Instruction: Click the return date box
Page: home
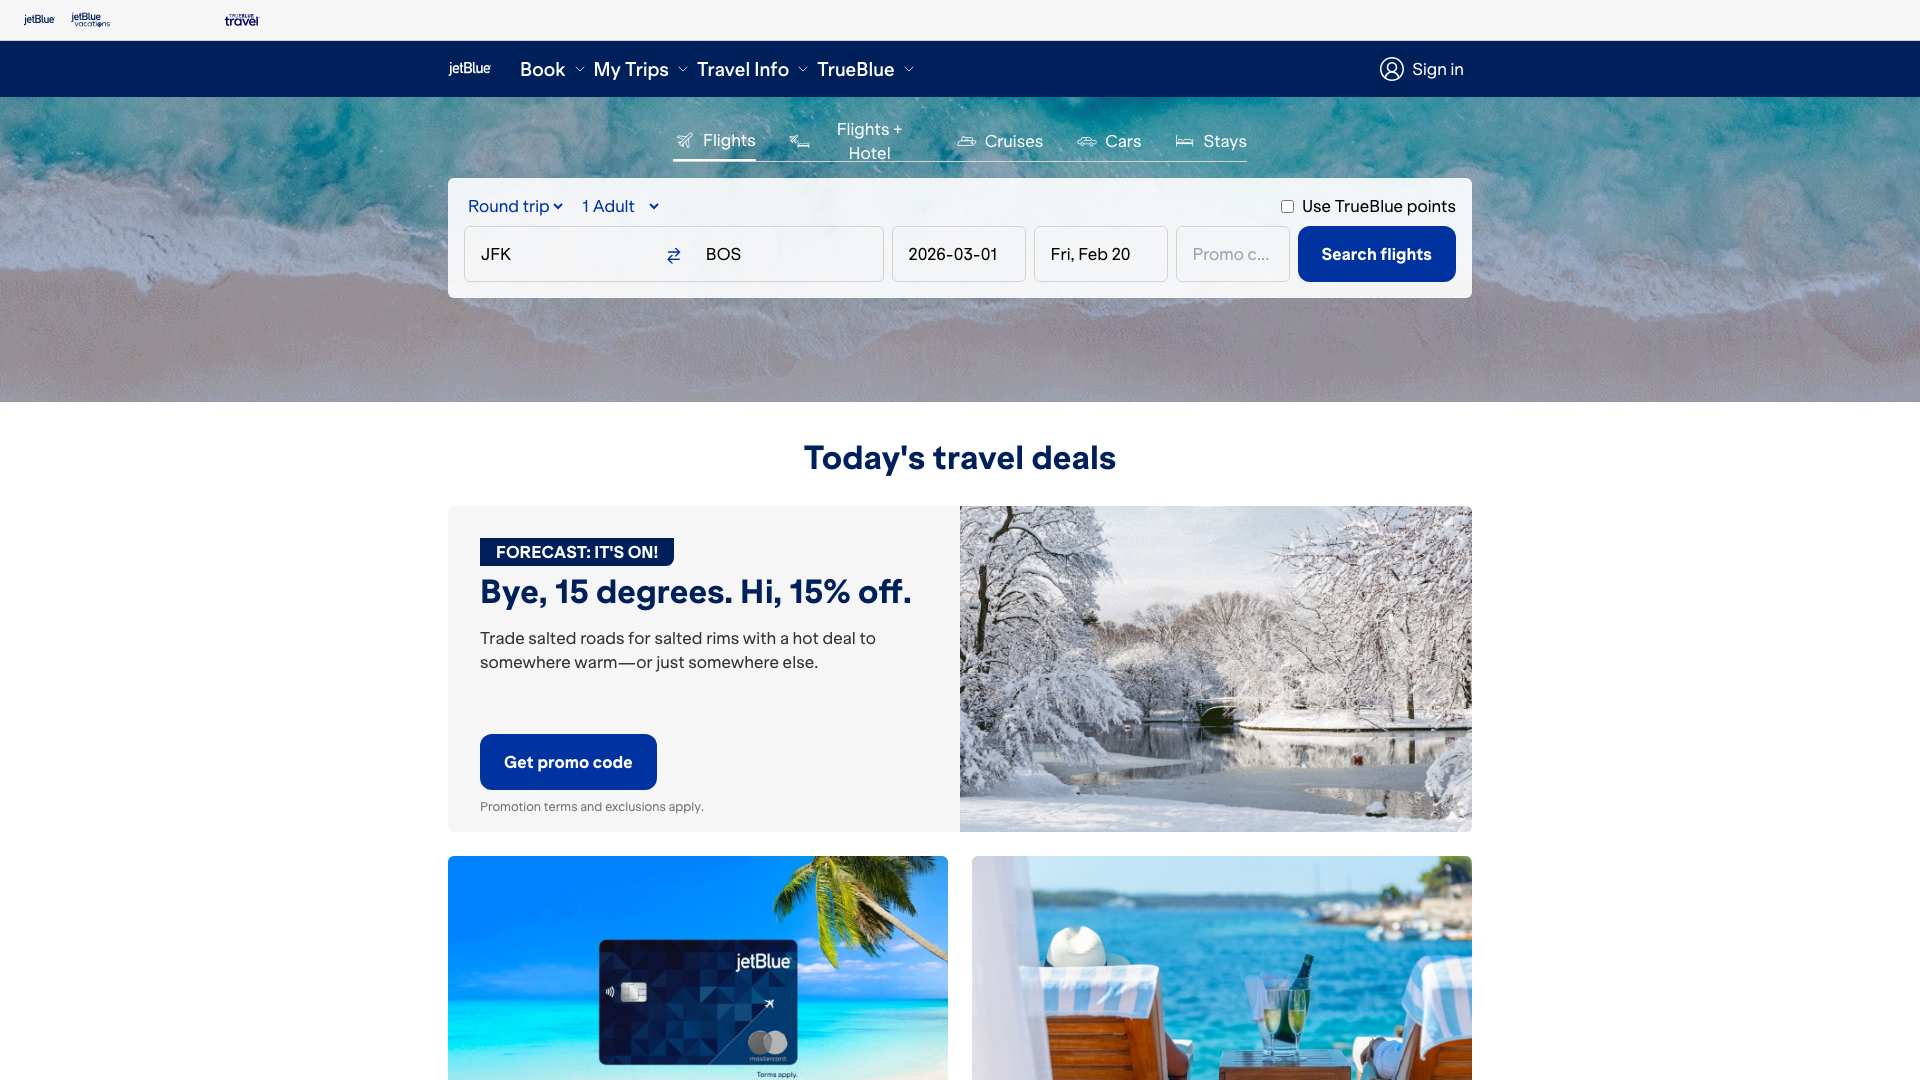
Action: click